Question: I am using Entity Framework 5.0.0.0 in a .net 4.5 console application and I have to access a database with two tables in it with a foreign key relationship between them like so:

The odd thing about it is that the foreign key is between 'B(Almost1, Almost2)' and 'A(Almost1, Almost2)' not from 'B(AId)' to 'A(AId)'. This is allowed by SQL server as 'Almost1' and 'Almost2' combined are unique and neither are nullable (on table 'A' at least - on 'B' they are as it is an optional relationship but that is by the by).
Here's some SQL for creating this situation:
'''
CREATE TABLE [dbo].[A](
[AId] [int] IDENTITY(1,1) NOT NULL,
[Almost1] [int] NOT NULL,
[Almost2] [int] NOT NULL,
CONSTRAINT [PK_A] PRIMARY KEY CLUSTERED
(
[AId] ASC
)WITH (PAD_INDEX = OFF, STATISTICS_NORECOMPUTE = OFF, IGNORE_DUP_KEY = OFF, ALLOW_ROW_LOCKS = ON, ALLOW_PAGE_LOCKS = ON) ON [PRIMARY],
CONSTRAINT [A_Constraint] UNIQUE NONCLUSTERED
(
[Almost1] ASC,
[Almost2] ASC
)WITH (PAD_INDEX = OFF, STATISTICS_NORECOMPUTE = OFF, IGNORE_DUP_KEY = OFF, ALLOW_ROW_LOCKS = ON, ALLOW_PAGE_LOCKS = ON) ON [PRIMARY]
) ON [PRIMARY]
CREATE TABLE [dbo].[B](
[BId] [int] IDENTITY(1,1) NOT NULL,
[Almost1] [int] NULL,
[Almost2] [int] NULL,
CONSTRAINT [PK_B] PRIMARY KEY CLUSTERED
(
[BId] ASC
)WITH (PAD_INDEX = OFF, STATISTICS_NORECOMPUTE = OFF, IGNORE_DUP_KEY = OFF, ALLOW_ROW_LOCKS = ON, ALLOW_PAGE_LOCKS = ON) ON [PRIMARY]
) ON [PRIMARY]
ALTER TABLE [dbo].[B] ADD CONSTRAINT [FK_A_B] FOREIGN KEY([Almost1], [Almost2])
REFERENCES [dbo].[A] ([Almost1], [Almost2])
'''
The thing is, it seems that it is not allowed by Entity Framework - is this the case or am I just not defining my model correctly?
Here is my c#:
'''
public class MyContext : DbContext
{
public MyContext(string connectionString) : base(connectionString)
{
MyAs = Set<A>();
MyBs = Set<B>();
}
public DbSet<A> MyAs { get; private set; }
public DbSet<B> MyBs { get; private set; }
protected override void OnModelCreating(DbModelBuilder modelBuilder)
{
var aEntity = modelBuilder.Entity<A>();
aEntity.ToTable("A");
aEntity.HasKey(a => a.AId);
var bEntity = modelBuilder.Entity<B>();
bEntity.ToTable("B");
bEntity.HasKey(a => a.BId);
bEntity
.HasOptional(b => b.A)
.WithMany(a => a.Bs)
.Map(m => m.MapKey("Almost1", "Almost2"));
}
}
public class A
{
public int AId { get; set; }
public int Almost1 { get; set; }
public int Almost2 { get; set; }
public virtual ICollection<B> Bs { get; private set; }
public void AddB(B b)
{
if (b == null) throw new ArgumentNullException("b");
if (Bs == null) Bs = new List<B>();
if (!Bs.Contains(b)) Bs.Add(b);
b.A = this;
}
}
public class B
{
public int BId { get; set; }
public virtual A A { get; set; }
}
class Program
{
static void Main()
{
using (var ctx = new MyContext(@"connection string"))
{
ctx.MyAs.Add(new A { Almost1 = 1, Almost2 = 1 });
ctx.SaveChanges();
}
}
}
'''
It throws an 'InvalidOperationException' saying:
> The specified association foreign key columns 'Almost1, Almost2' are invalid. The number of columns specified must match the number of primary key columns.
If I ignore the 'AId' column and instead make 'Almost1' and 'Almost2' a composite primary key, so my 'OnModelCreating' method now looks like this:
'''
protected override void OnModelCreating(DbModelBuilder modelBuilder)
{
var aEntity = modelBuilder.Entity<A>();
aEntity.ToTable("A");
aEntity.HasKey(a => new { a.Almost1, a.Almost2 });
aEntity.Ignore(a => a.AId);
var bEntity = modelBuilder.Entity<B>();
bEntity.ToTable("B");
bEntity.HasKey(a => a.BId);
bEntity
.HasOptional(b => b.A)
.WithMany(a => a.Bs)
.Map(m => m.MapKey("Almost1", "Almost2"));
}
'''
It works, but I don't really want to do this as there is also a table (let's call it 'C') that relates to 'A' in the traditional way by having an 'AId' column and the foreign key is going from 'C.AId' to 'A.AId'.
Yeah, it's a bit weird I know - but is it possible to deal with this in Entity Framework?
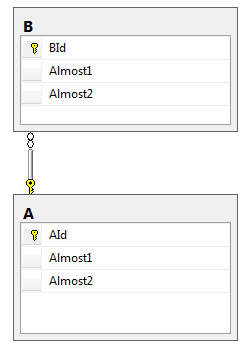
Answer: As mentioned, since EF doesn't support unique keys and other SQL objects. I ended up creating some scripts as embedded resources and have them execute as part of the seed process of the drop/create initializer.
Not sure if this will allow you to navigate between the objects in code, but it works pretty nicely to have the database get updated in one process.